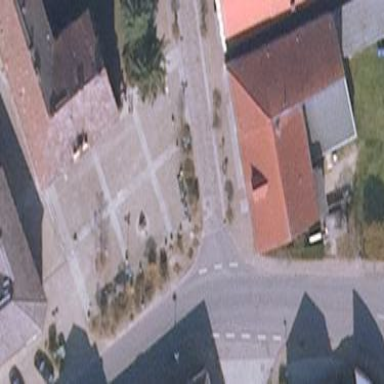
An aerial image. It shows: Pedestrian road made of paving stones.